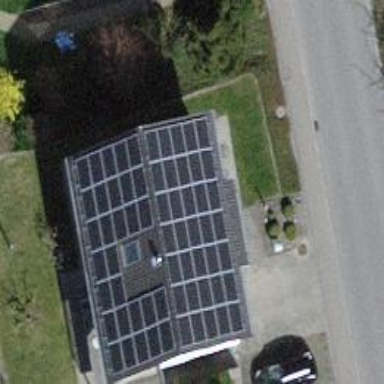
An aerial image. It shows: Solar power generator.